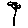
Label: flower